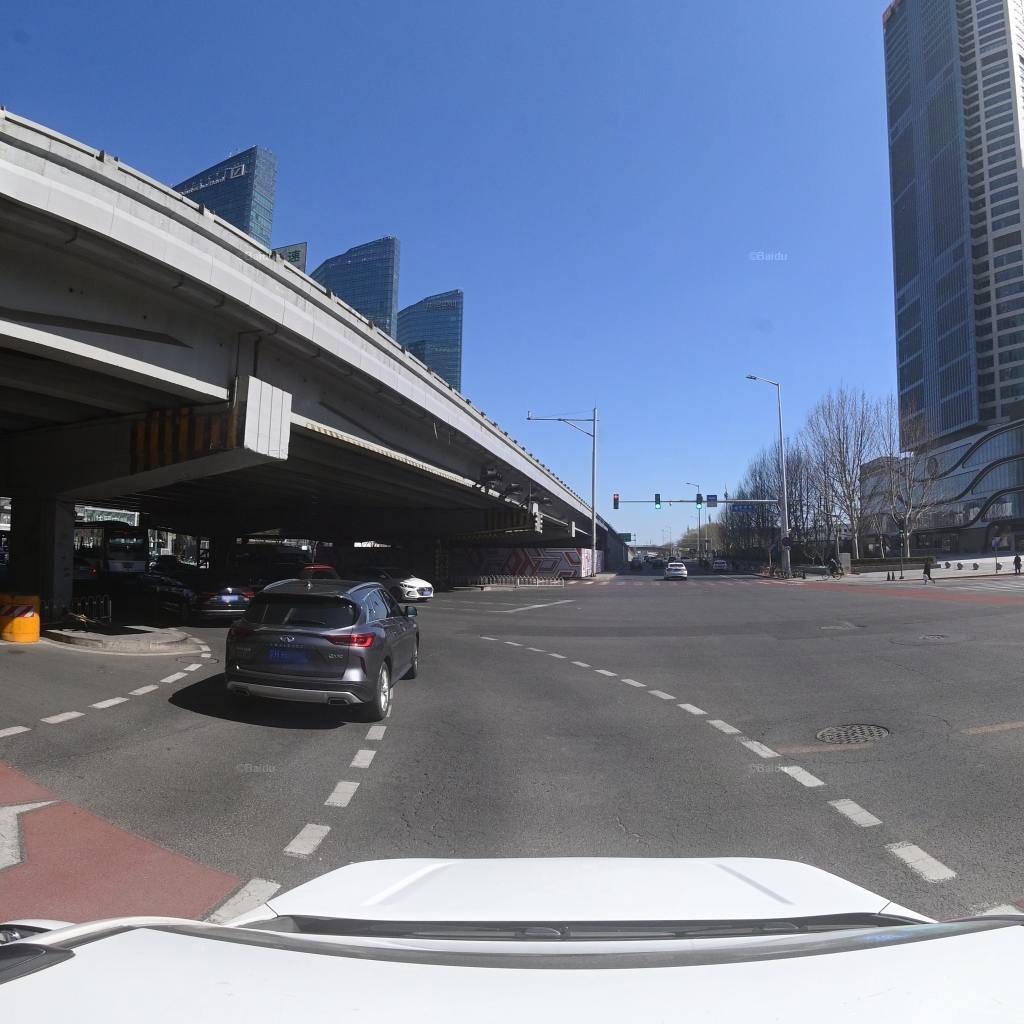
Region: Chaoyang
Road damage annotations: longitudinal crack, longitudinal crack, alligator crack, manhole cover, manhole cover, manhole cover